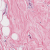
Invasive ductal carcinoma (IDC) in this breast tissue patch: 0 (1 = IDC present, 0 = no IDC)